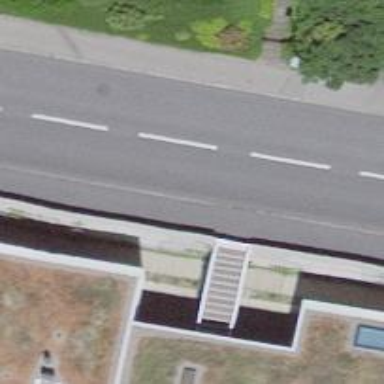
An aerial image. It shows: Entrance with barrier.